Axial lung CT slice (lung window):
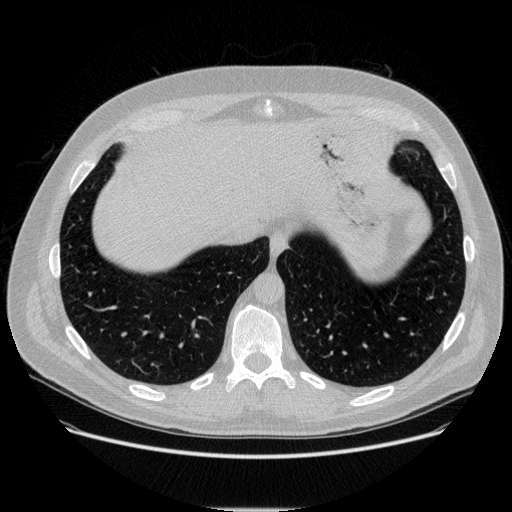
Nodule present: no